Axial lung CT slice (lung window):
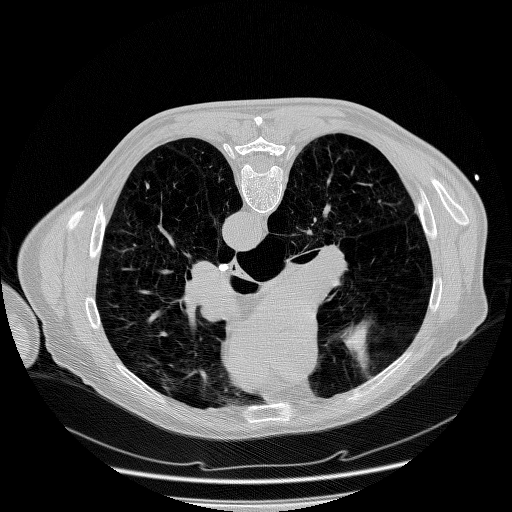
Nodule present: no